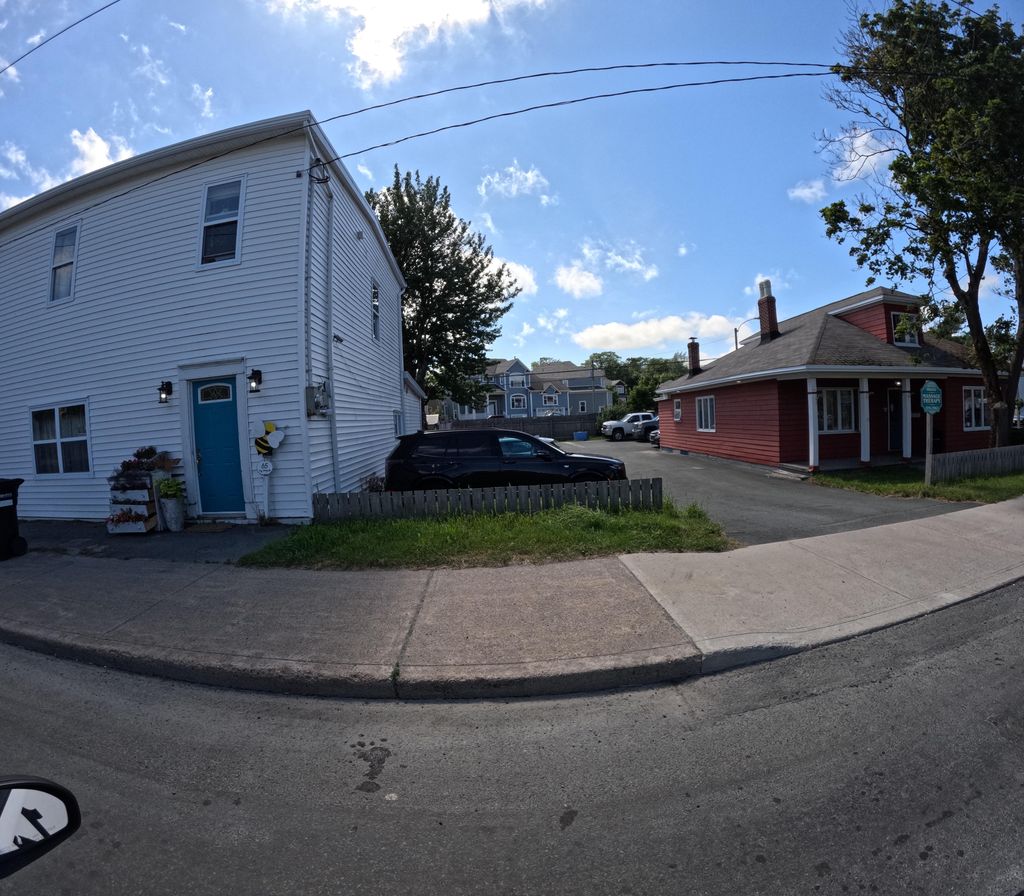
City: st_johns